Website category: sports
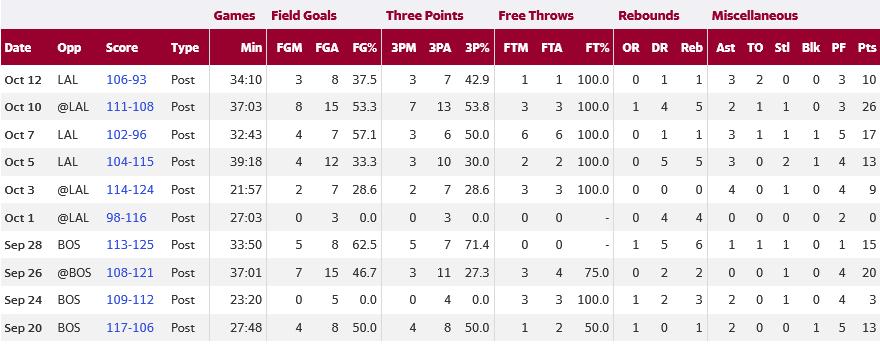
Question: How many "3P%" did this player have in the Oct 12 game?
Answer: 42.9

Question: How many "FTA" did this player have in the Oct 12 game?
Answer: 1

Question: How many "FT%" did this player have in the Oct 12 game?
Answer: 100.0

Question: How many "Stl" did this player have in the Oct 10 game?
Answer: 1

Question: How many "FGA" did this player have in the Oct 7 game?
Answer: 7

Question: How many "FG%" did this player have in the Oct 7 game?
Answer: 57.1

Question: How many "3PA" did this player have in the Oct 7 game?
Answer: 6

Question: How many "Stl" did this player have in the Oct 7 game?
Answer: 1

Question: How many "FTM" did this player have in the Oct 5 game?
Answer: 2

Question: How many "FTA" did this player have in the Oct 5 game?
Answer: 2

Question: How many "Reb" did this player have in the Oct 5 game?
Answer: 5

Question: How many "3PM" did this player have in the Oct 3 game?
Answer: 2

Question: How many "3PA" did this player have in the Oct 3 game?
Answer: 7

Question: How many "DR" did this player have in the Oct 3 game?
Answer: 0

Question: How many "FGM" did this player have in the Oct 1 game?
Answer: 0

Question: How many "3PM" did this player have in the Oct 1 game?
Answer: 0

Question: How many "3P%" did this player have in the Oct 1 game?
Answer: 0.0

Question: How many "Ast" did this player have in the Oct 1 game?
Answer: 0

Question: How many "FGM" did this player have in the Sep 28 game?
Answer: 5

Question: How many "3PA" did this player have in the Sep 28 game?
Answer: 7

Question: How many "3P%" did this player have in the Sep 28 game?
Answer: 71.4

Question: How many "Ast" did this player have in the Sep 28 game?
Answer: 1

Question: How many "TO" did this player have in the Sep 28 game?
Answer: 1

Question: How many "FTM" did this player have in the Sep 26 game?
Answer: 3

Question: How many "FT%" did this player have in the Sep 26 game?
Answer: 75.0

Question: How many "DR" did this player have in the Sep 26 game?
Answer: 2

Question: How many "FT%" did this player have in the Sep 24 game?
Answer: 100.0

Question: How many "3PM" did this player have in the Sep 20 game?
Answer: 4

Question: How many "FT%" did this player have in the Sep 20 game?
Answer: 50.0

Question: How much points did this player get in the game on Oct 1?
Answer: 0

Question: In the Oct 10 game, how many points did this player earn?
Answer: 26

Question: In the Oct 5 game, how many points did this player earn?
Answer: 13

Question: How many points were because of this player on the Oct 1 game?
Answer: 0